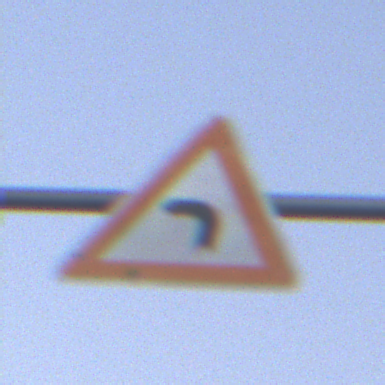
Verkehrszeichen: KurveLinks
Umgebung: Outdoor, RoadRail
Tageszeit: SunriseSunset
Wetter: PartlyCloudy
Licht: Natural
Jahreszeit: NotSpecified
Kontrast: LowContrast